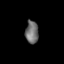
Tissue: lung
Cell type: Epithelial cells
Senescence score: 0.1604
Nuclear area (px): 290
Mean DAPI intensity: 110.034